Question: I have a gridview which headers I want to align to the left.
It works in chrome, but in IE 9 they are not aligned to the left.
(I paste the entire code, in case some surrounded div is responsible of this behavior.)

'''
<div style="height: 300px; overflow: auto">
<asp:GridView ID="myGrid"
AutoGenerateColumns="true"
runat="server" CellPadding="4" ForeColor="#333333" GridLines="None" Width="100%">
<AlternatingRowStyle BackColor="White" ForeColor="#284775" />
<EditRowStyle BackColor="#999999" />
<FooterStyle BackColor="#5D7B9D" Font-Bold="True" ForeColor="White" />
<HeaderStyle BackColor="#5D7B9D" Font-Bold="True" ForeColor="White" HorizontalAlign="Left" />
<PagerStyle BackColor="#284775" ForeColor="White" HorizontalAlign="Center" />
<RowStyle BackColor="#F7F6F3" ForeColor="#333333" HorizontalAlign="Left"/>
<SelectedRowStyle BackColor="#E2DED6" Font-Bold="True" ForeColor="#333333" />
<SortedAscendingCellStyle BackColor="#E9E7E2" />
<So![enter image description here][1]rtedAscendingHeaderStyle BackColor="#506C8C" />
<SortedDescendingCellStyle BackColor="#FFFDF8" />
<SortedDescendingHeaderStyle BackColor="#6F8DAE" />
</asp:GridView>
</div>
<div style="margin-top: 20px; margin-left: 550px">
<asp:Button ID="btnClose" runat="server" Text="Close" />
</div>
<div>
<asp:Label ID="lblError" runat="server" Text=""></asp:Label>
</div>
</div>
'''
Update1: CSS
'''
#DeltaPlaceHolderMain #ctl00_PlaceHolderMain_myGrid tr:first-child{
background-color:#eb8c00 !important;
color:#FFF !important;
}
#DeltaPlaceHolderMain #ctl00_PlaceHolderMain_myGrid tr:first-child td{
text-align:left;
}
#DeltaPlaceHolderMain #ctl00_PlaceHolderMain_myGrid tr{
color:#404041 !important;
}
'''
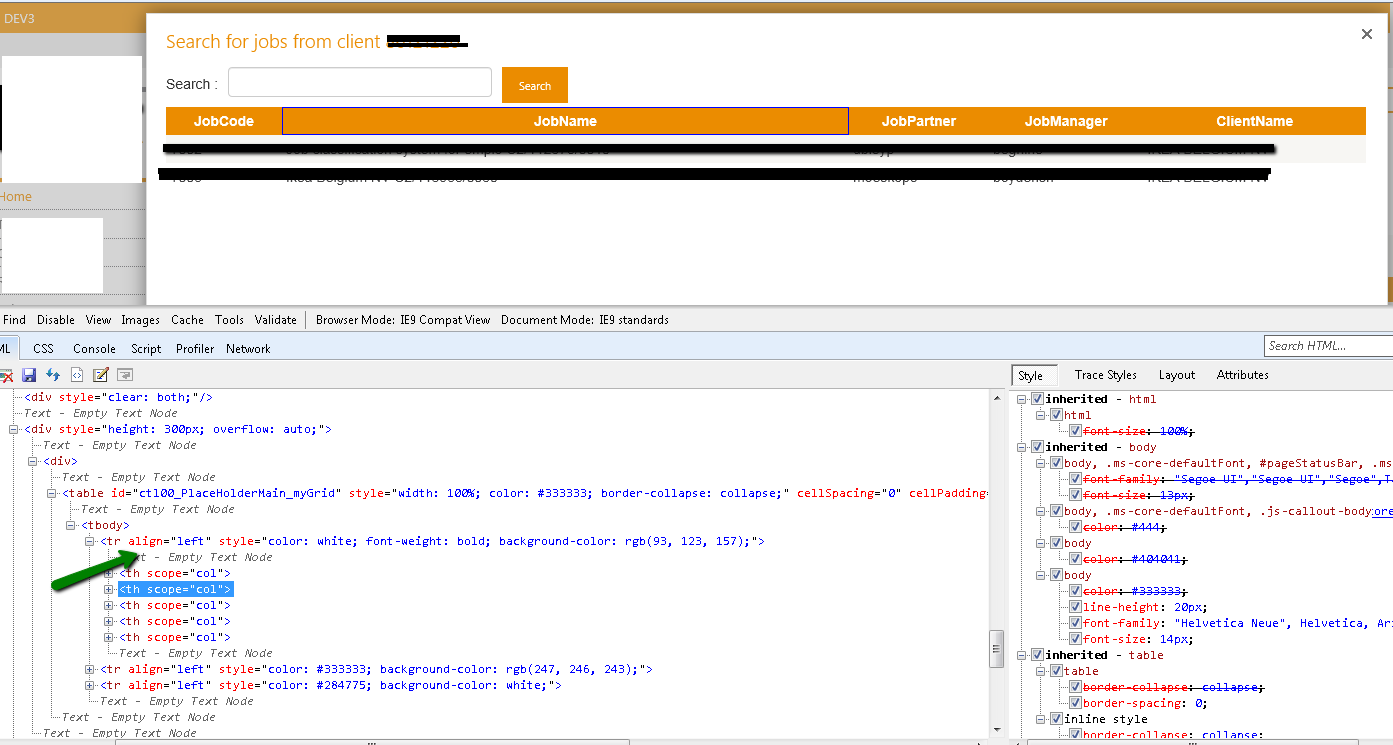
Answer: This works. Add a 'CssClass' to your HeaderStyle:
'''
<HeaderStyle BackColor="#5D7B9D" Font-Bold="True" ForeColor="White" HorizontalAlign="Left" CssClass="headerClass" />
'''
And then declare the following style:
'''
/*Give a text-align left only to the gridview header th's*/
.headerClass > th
{
text-align:left;
}
'''
To explain a little further, what will happen is 'HeaderStyle.CssClass' will give a class to the '<tr>' containing your header. The CSS selector '.headerClass > th' applies its style then to all children '<th>' of your header, therefore applying the left text align to each header cell.